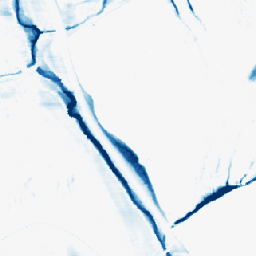
Category: morphological
Decomposition family: morphological_ellipse
Decomposition parameters: operation: closing
width: 5
height: 30
Upsampling method: area
Upsampling parameters: scale: 8
Upsampling scale: 8